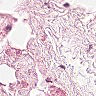
Metastatic tissue present: no